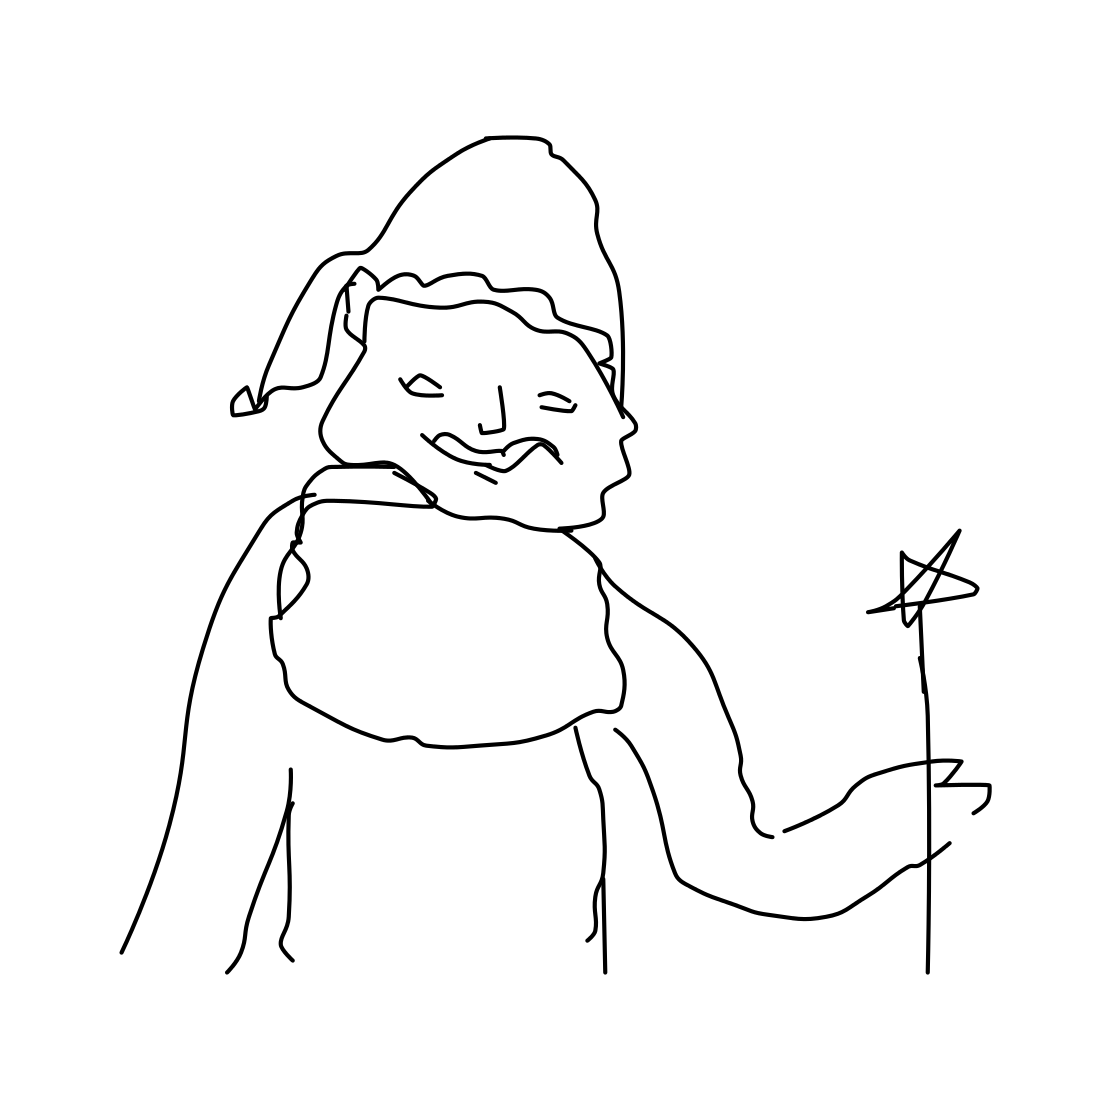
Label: santa claus